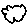
Label: cloud